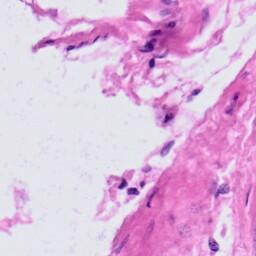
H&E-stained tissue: Prostate